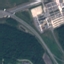
Land use / land cover class: Highway